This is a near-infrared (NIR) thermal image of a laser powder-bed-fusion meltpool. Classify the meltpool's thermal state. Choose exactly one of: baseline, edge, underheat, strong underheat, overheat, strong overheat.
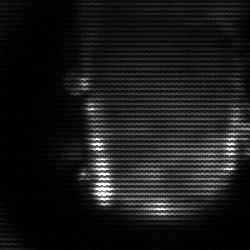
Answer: baseline